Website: apple
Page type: billing-address
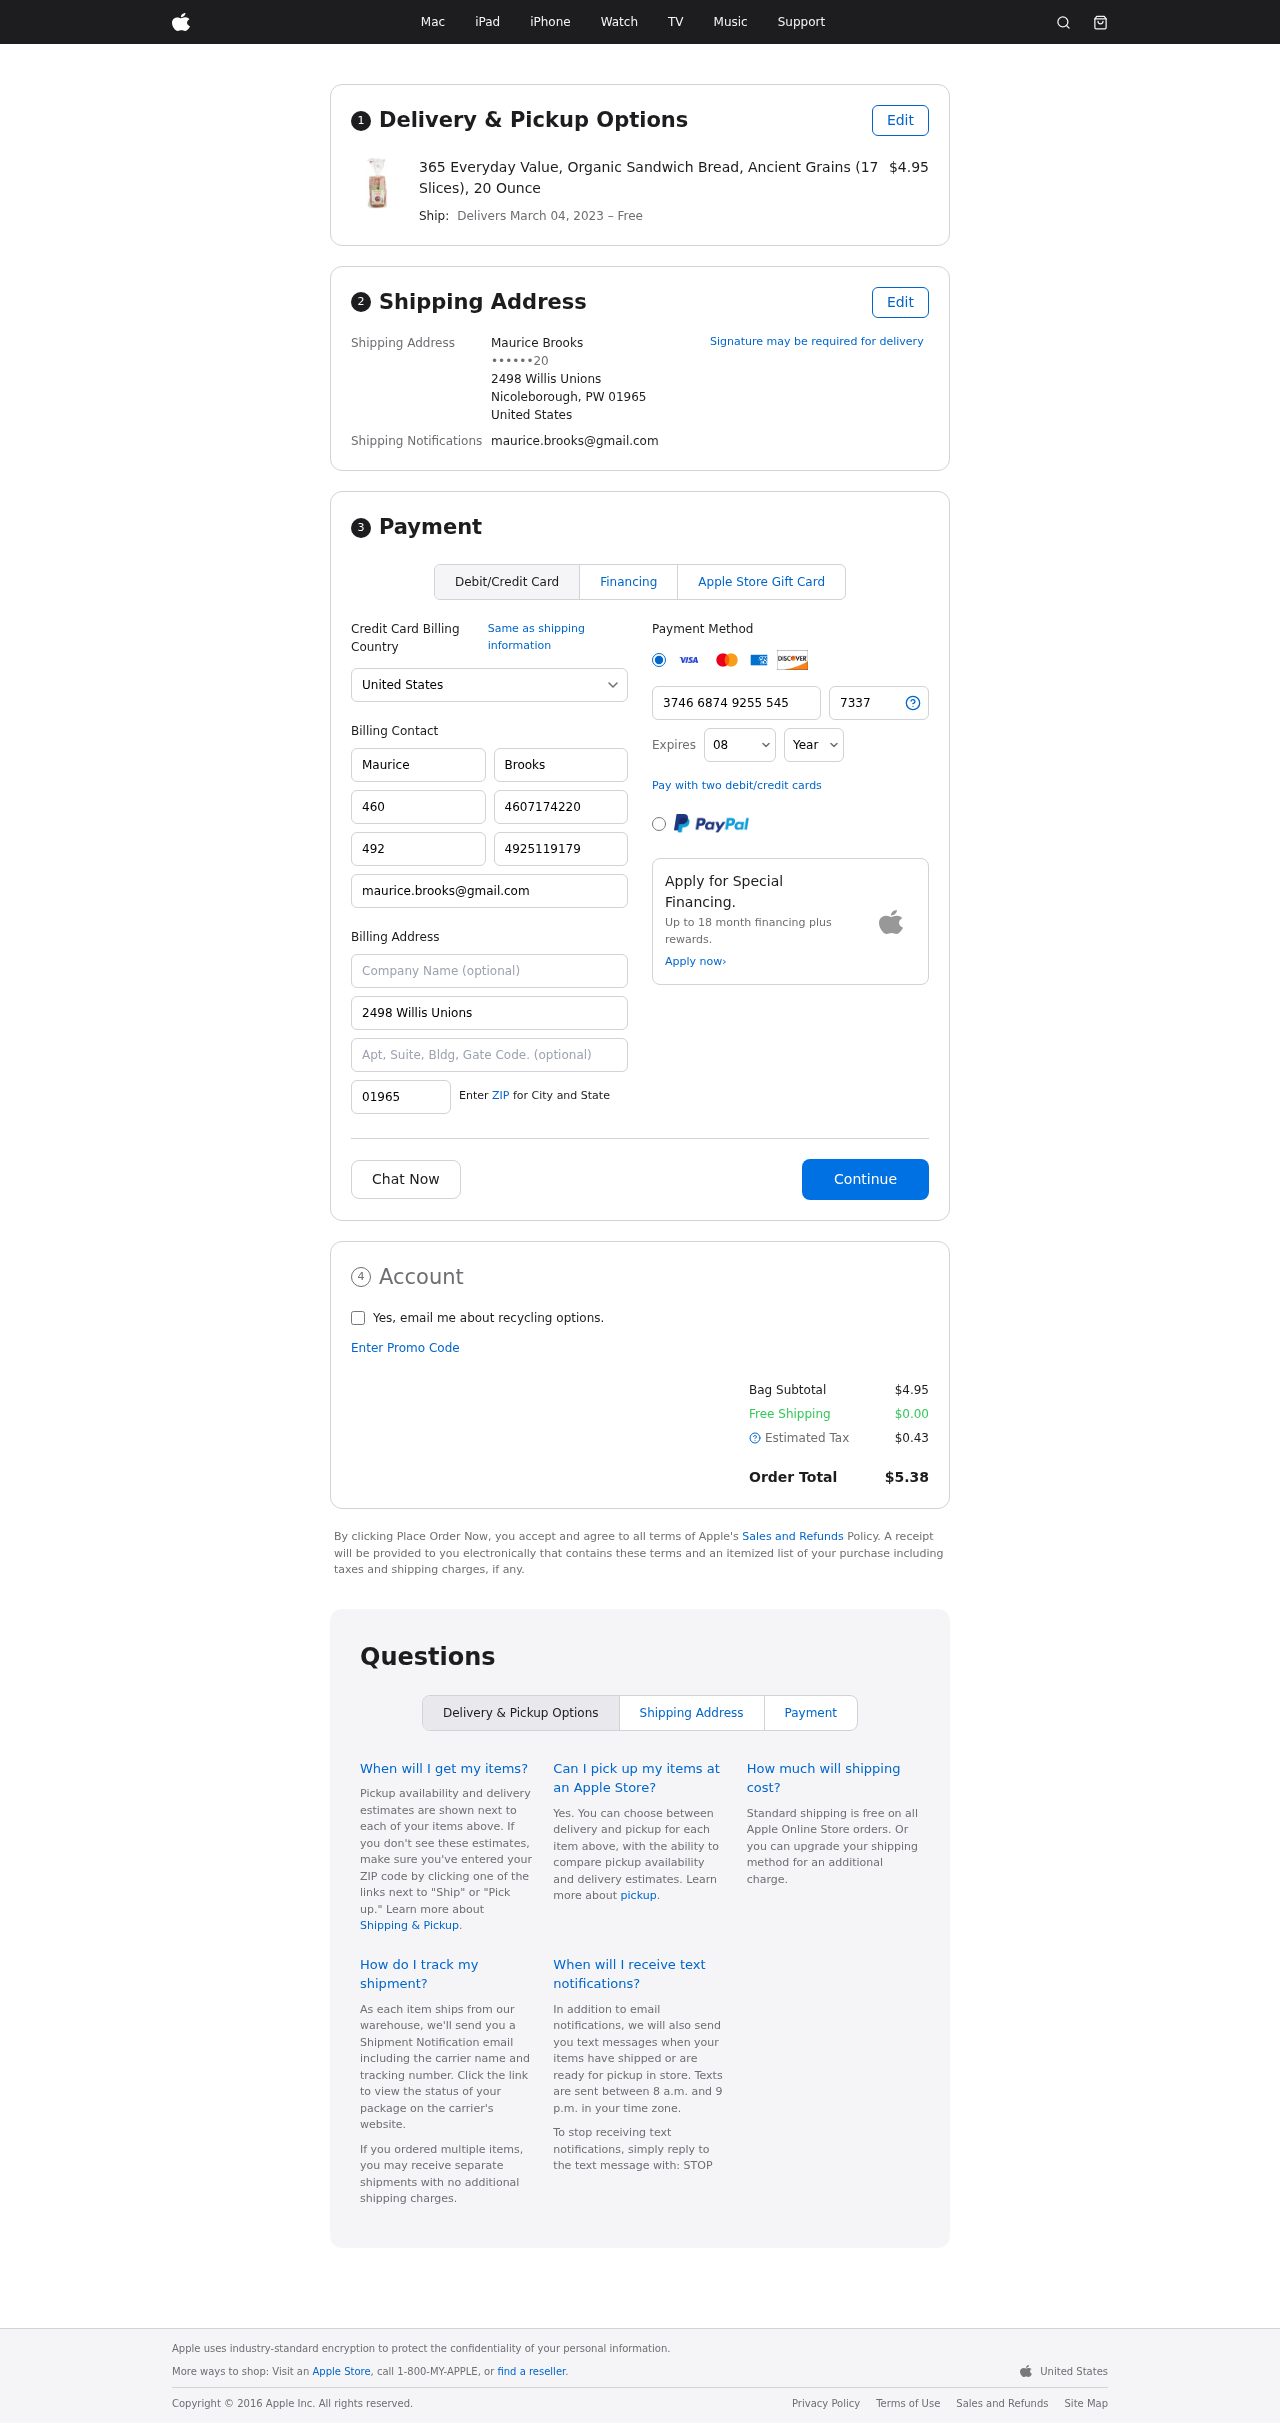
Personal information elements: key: PII_CARD_CVV
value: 7337
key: PII_CARD_EXPIRY_MONTH
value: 08
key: PII_CARD_EXPIRY_YEAR
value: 29
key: PII_CARD_NUMBER
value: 3746 6874 9255 545
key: PII_CITY_STATE_ZIP
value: Nicoleborough, PW 01965
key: PII_COUNTRY
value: United States
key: PII_EMAIL
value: maurice.brooks@gmail.com
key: PII_FULLNAME
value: Maurice Brooks
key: PII_STREET
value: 2498 Willis Unions
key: PII_PHONE_MASKED
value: ••••••20
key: PII_BILLING_FIRSTNAME
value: Maurice
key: PII_BILLING_LASTNAME
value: Brooks
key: PII_BILLING_PHONE_AREA
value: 460
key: PII_BILLING_PHONE
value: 4607174220
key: PII_BILLING_PHONE_ALT_AREA
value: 492
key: PII_BILLING_PHONE_ALT
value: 4925119179
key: PII_BILLING_EMAIL
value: maurice.brooks@gmail.com
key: PII_BILLING_STREET
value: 2498 Willis Unions
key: PII_BILLING_POSTCODE
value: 01965
Product elements: key: PRODUCT1_NAME
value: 365 Everyday Value, Organic Sandwich Bread, Ancient Grains (17 Slices), 20 Ounce
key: PRODUCT1_PRICE
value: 4.95
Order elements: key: ORDER_DELIVERY_DATE
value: March 04, 2023
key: ORDER_SUBTOTAL
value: $4.95
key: ORDER_SHIPPING_COST
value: $0.00
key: ORDER_TAX
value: $0.43
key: ORDER_TOTAL
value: $5.38